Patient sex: F
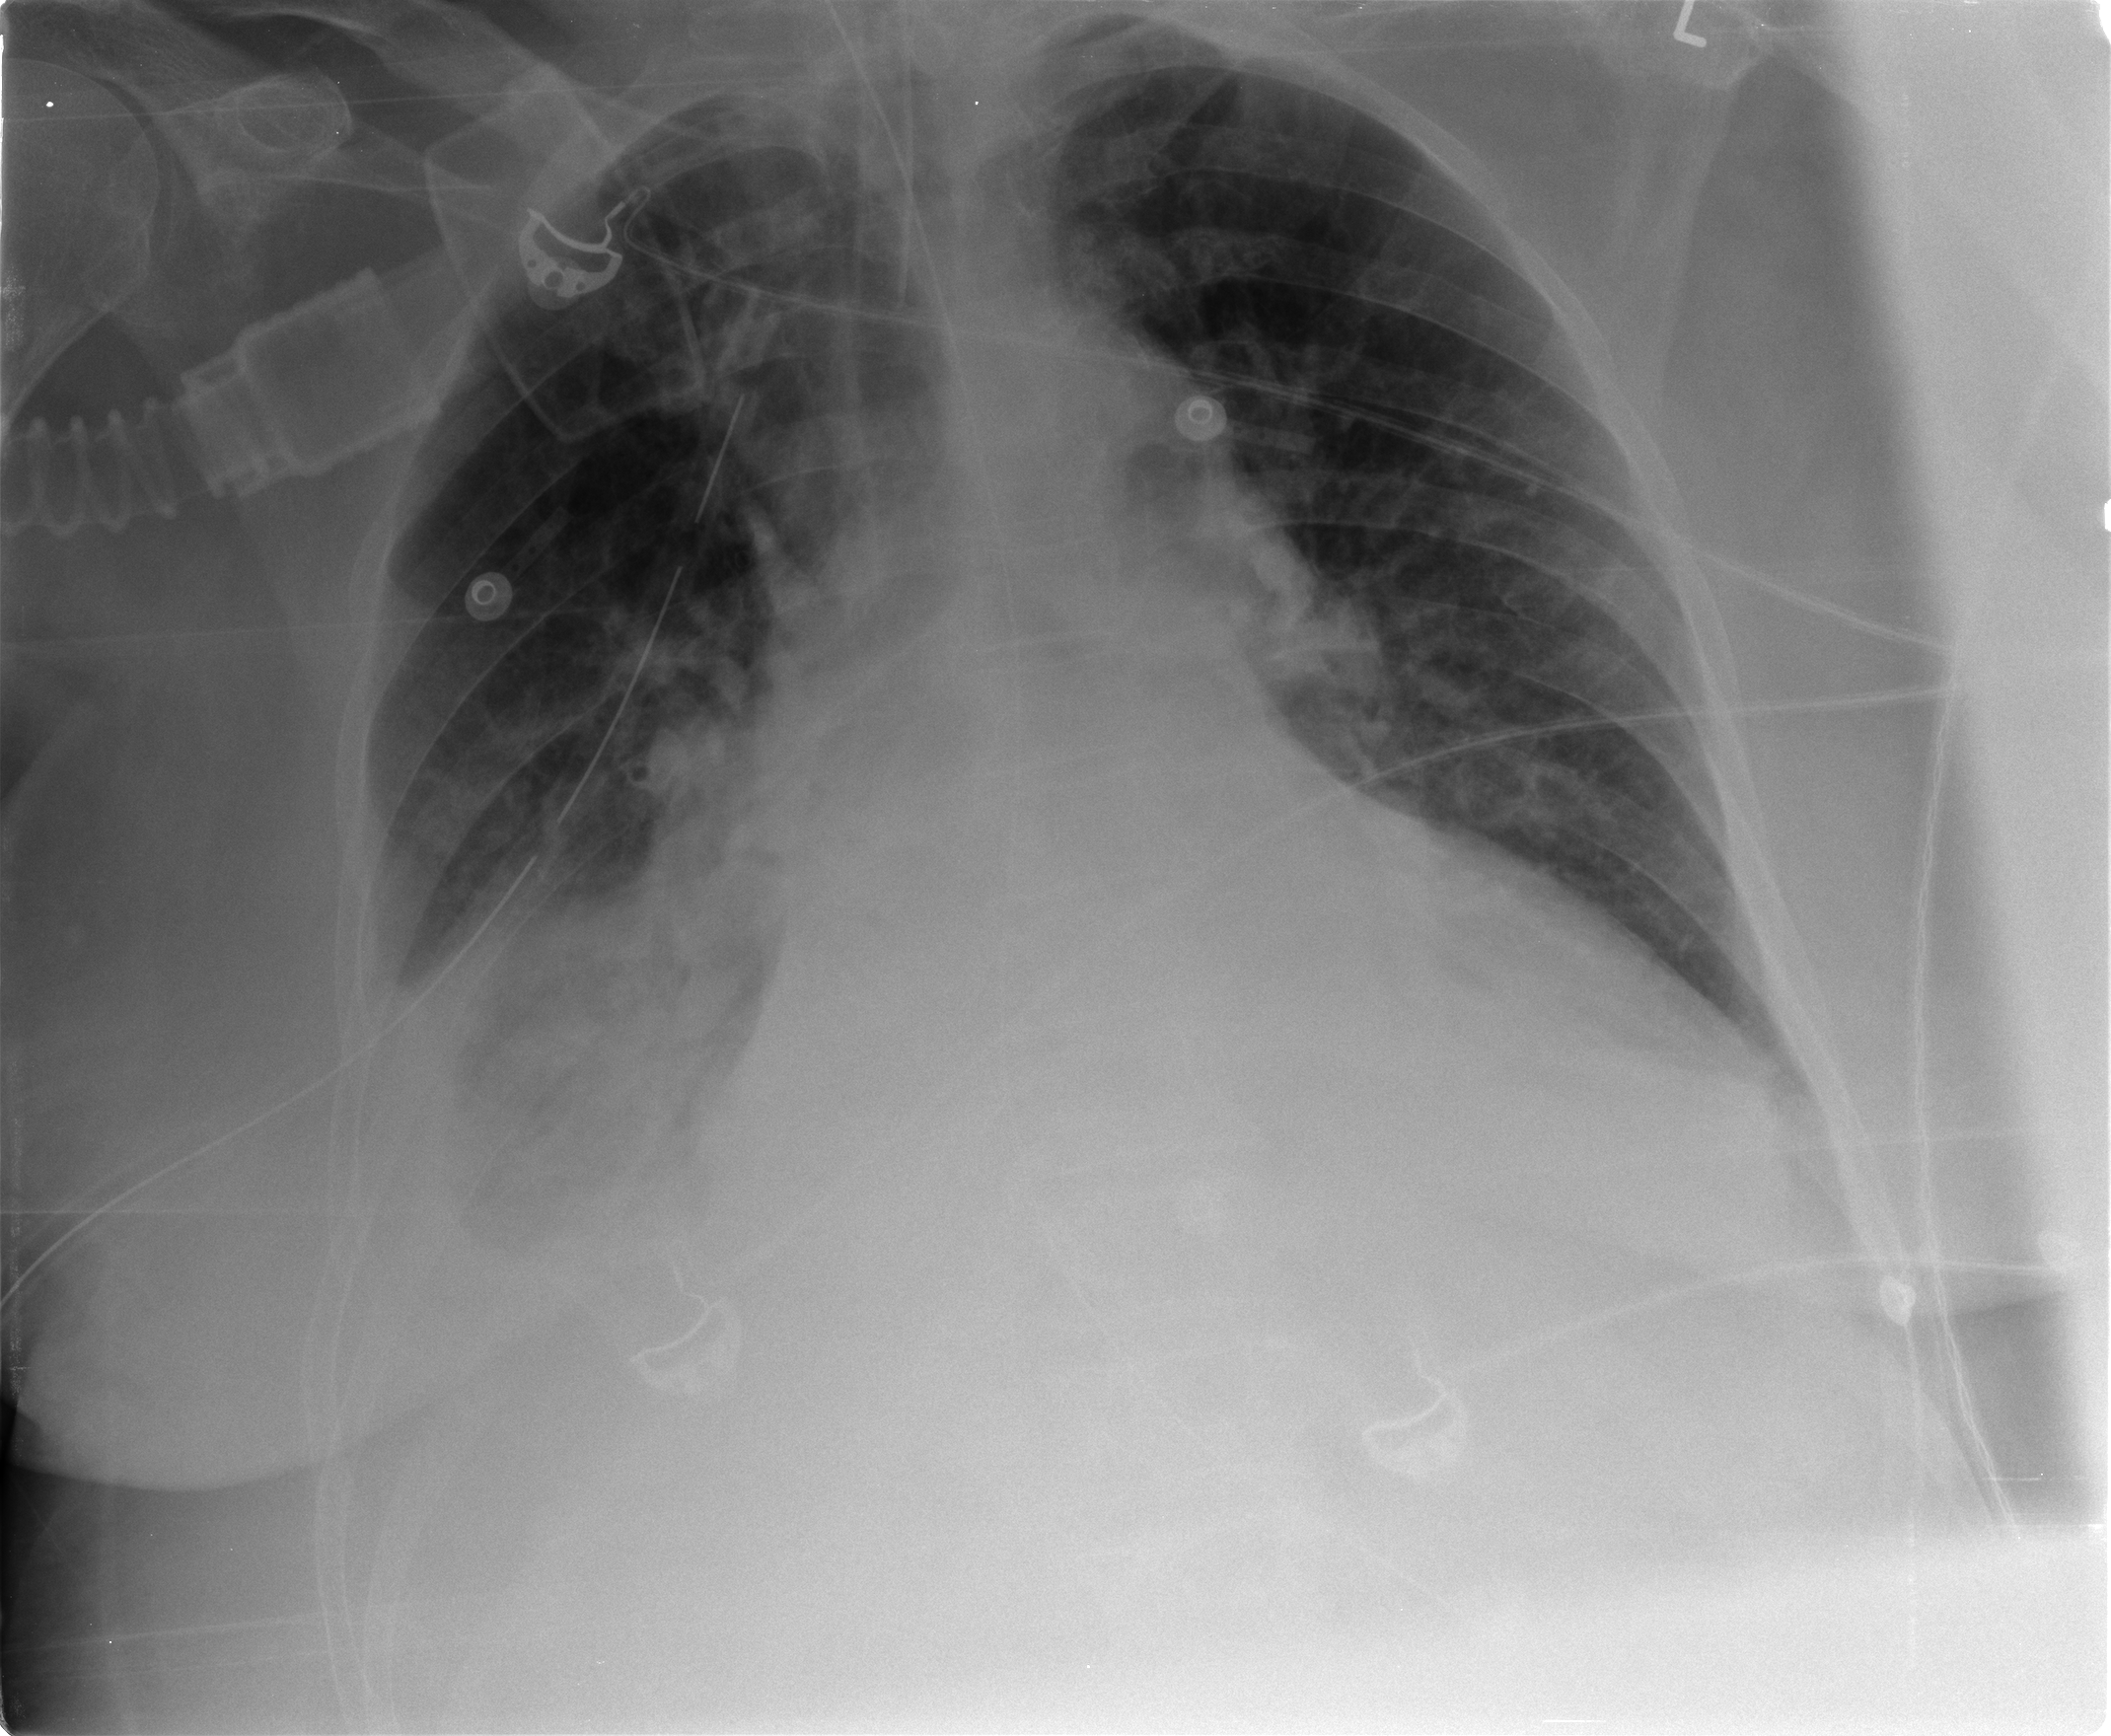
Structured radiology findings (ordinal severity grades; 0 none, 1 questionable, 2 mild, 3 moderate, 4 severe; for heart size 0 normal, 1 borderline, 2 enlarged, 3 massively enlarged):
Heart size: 3
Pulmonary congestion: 3
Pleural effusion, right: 2
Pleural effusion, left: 0
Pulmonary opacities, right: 3
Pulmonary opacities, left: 0
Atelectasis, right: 4
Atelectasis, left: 2